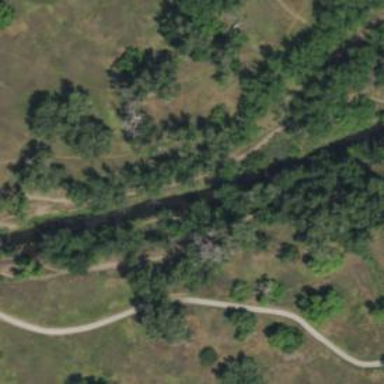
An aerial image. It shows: Path.